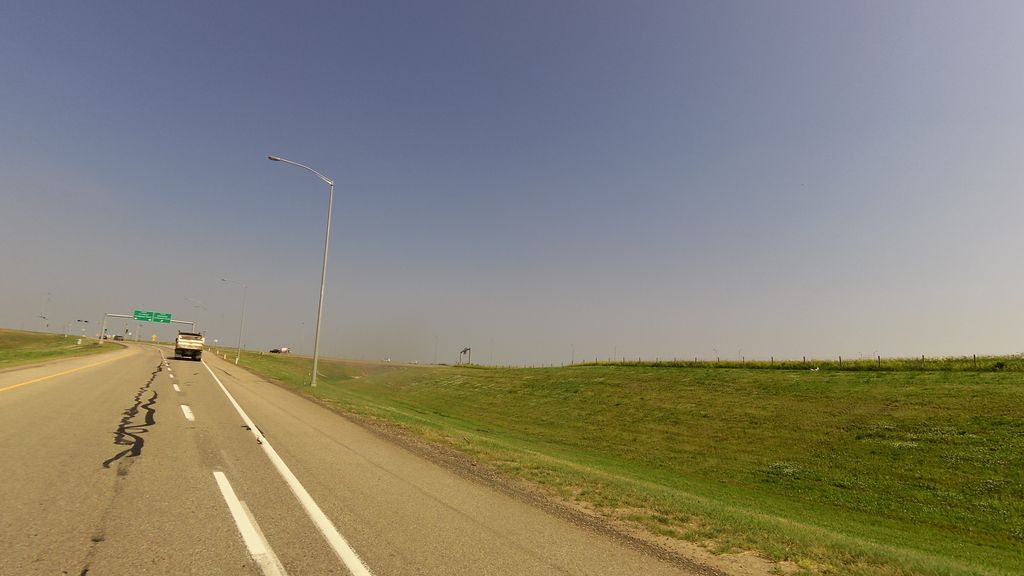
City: edmonton